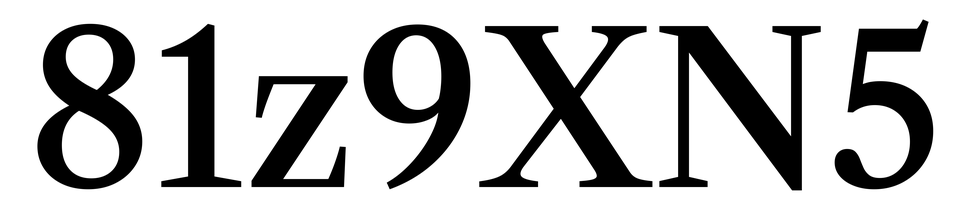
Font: LibreCaslonText_Medium